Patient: sex M, age 68
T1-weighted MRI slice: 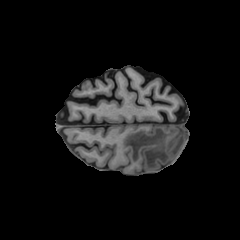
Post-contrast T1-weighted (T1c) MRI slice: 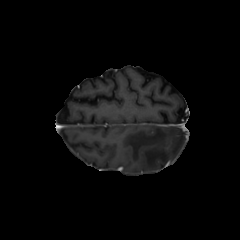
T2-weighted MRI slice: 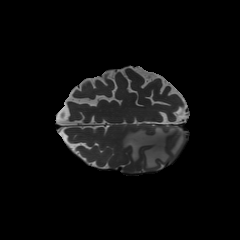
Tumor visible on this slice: yes
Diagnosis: Glioblastoma, IDH-wildtype
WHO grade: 4